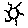
Label: sun